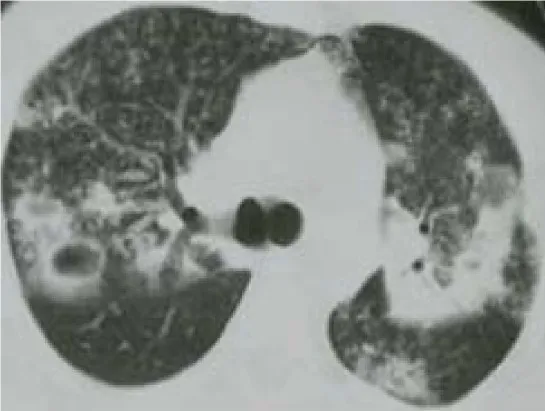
CT showing cavitary lesions in both lungs.
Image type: radiology (ct)